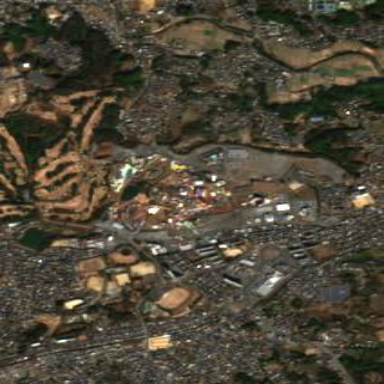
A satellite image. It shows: Theme park.